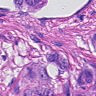
Metastatic tissue present: yes